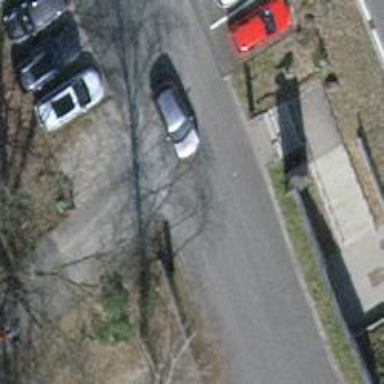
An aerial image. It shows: Asphalt parking aisle road.